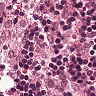
Metastatic tissue present: no